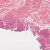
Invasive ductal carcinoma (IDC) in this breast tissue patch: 0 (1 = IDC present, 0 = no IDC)